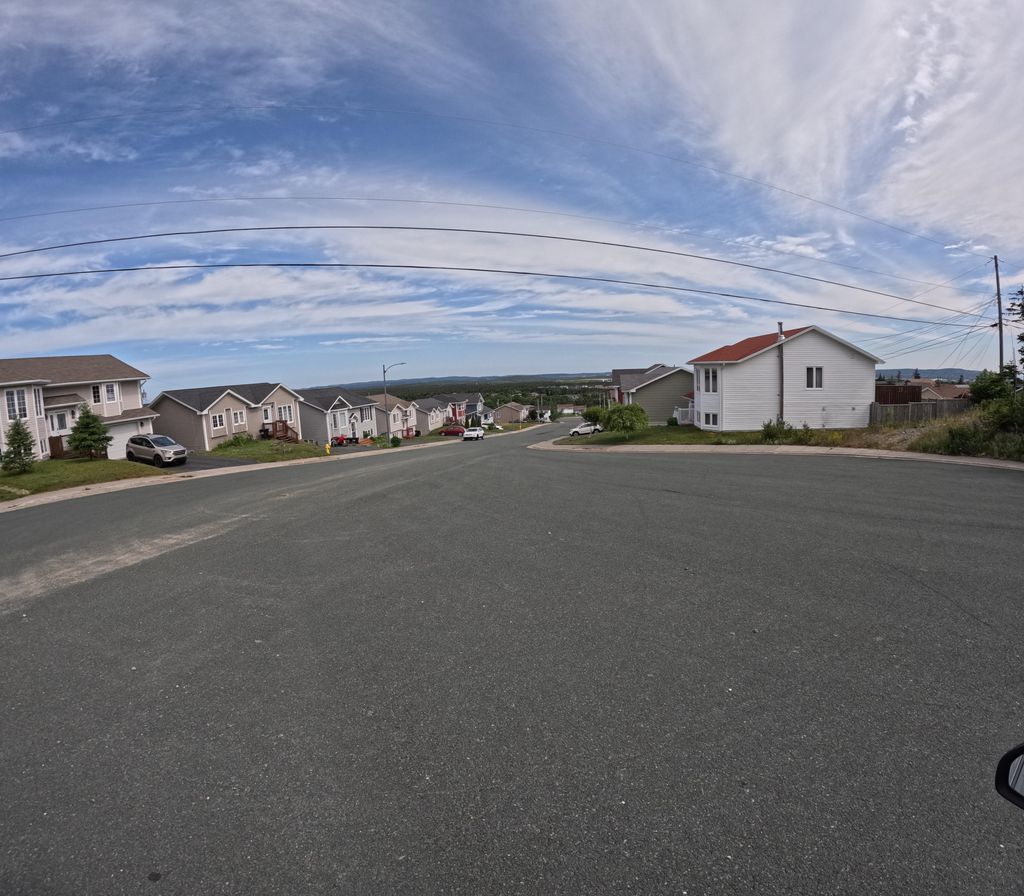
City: st_johns